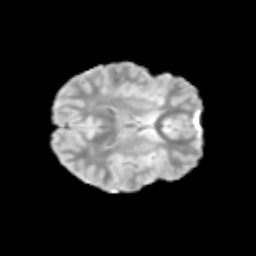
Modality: T2w
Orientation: axial
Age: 9
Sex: female
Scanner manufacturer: siemens
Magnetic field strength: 3 T
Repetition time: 3.8 s
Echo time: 0.07 s